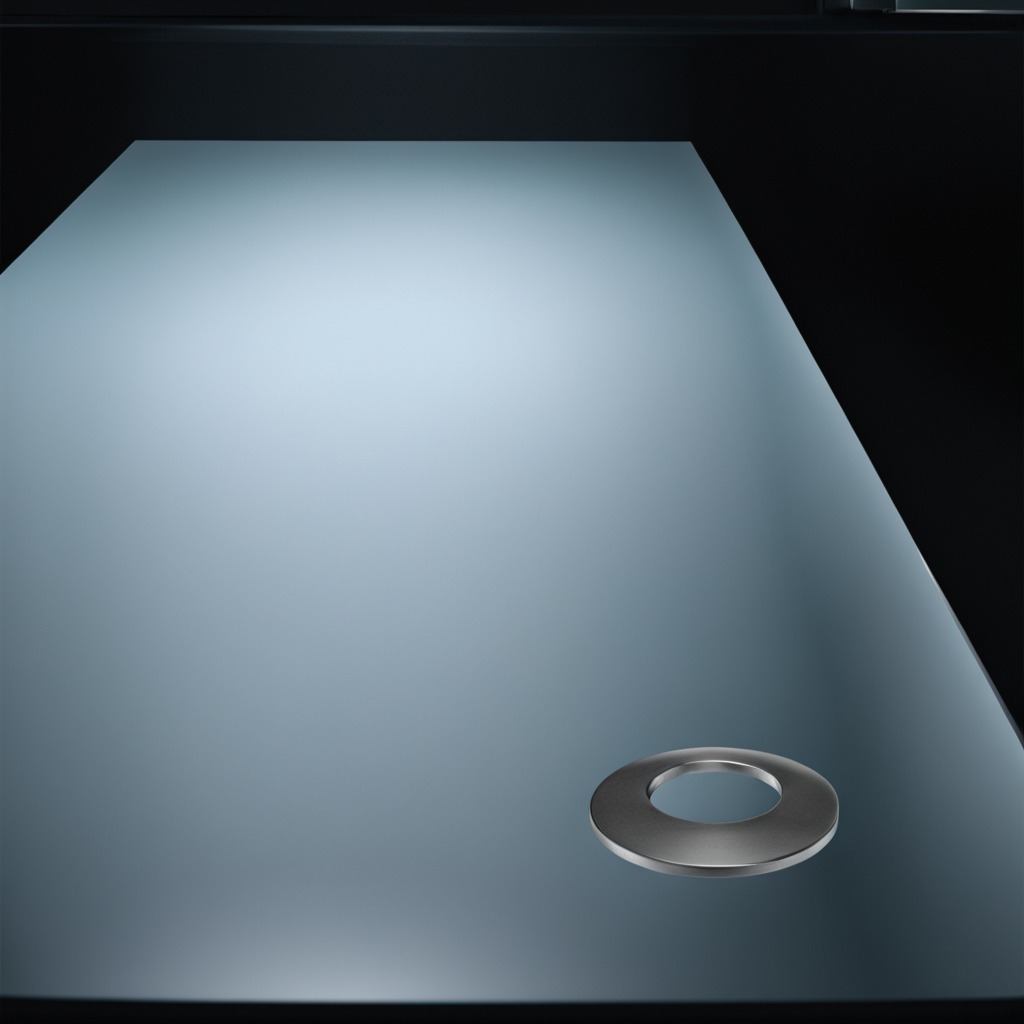
A flat metal washer is lying on the table.